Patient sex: F
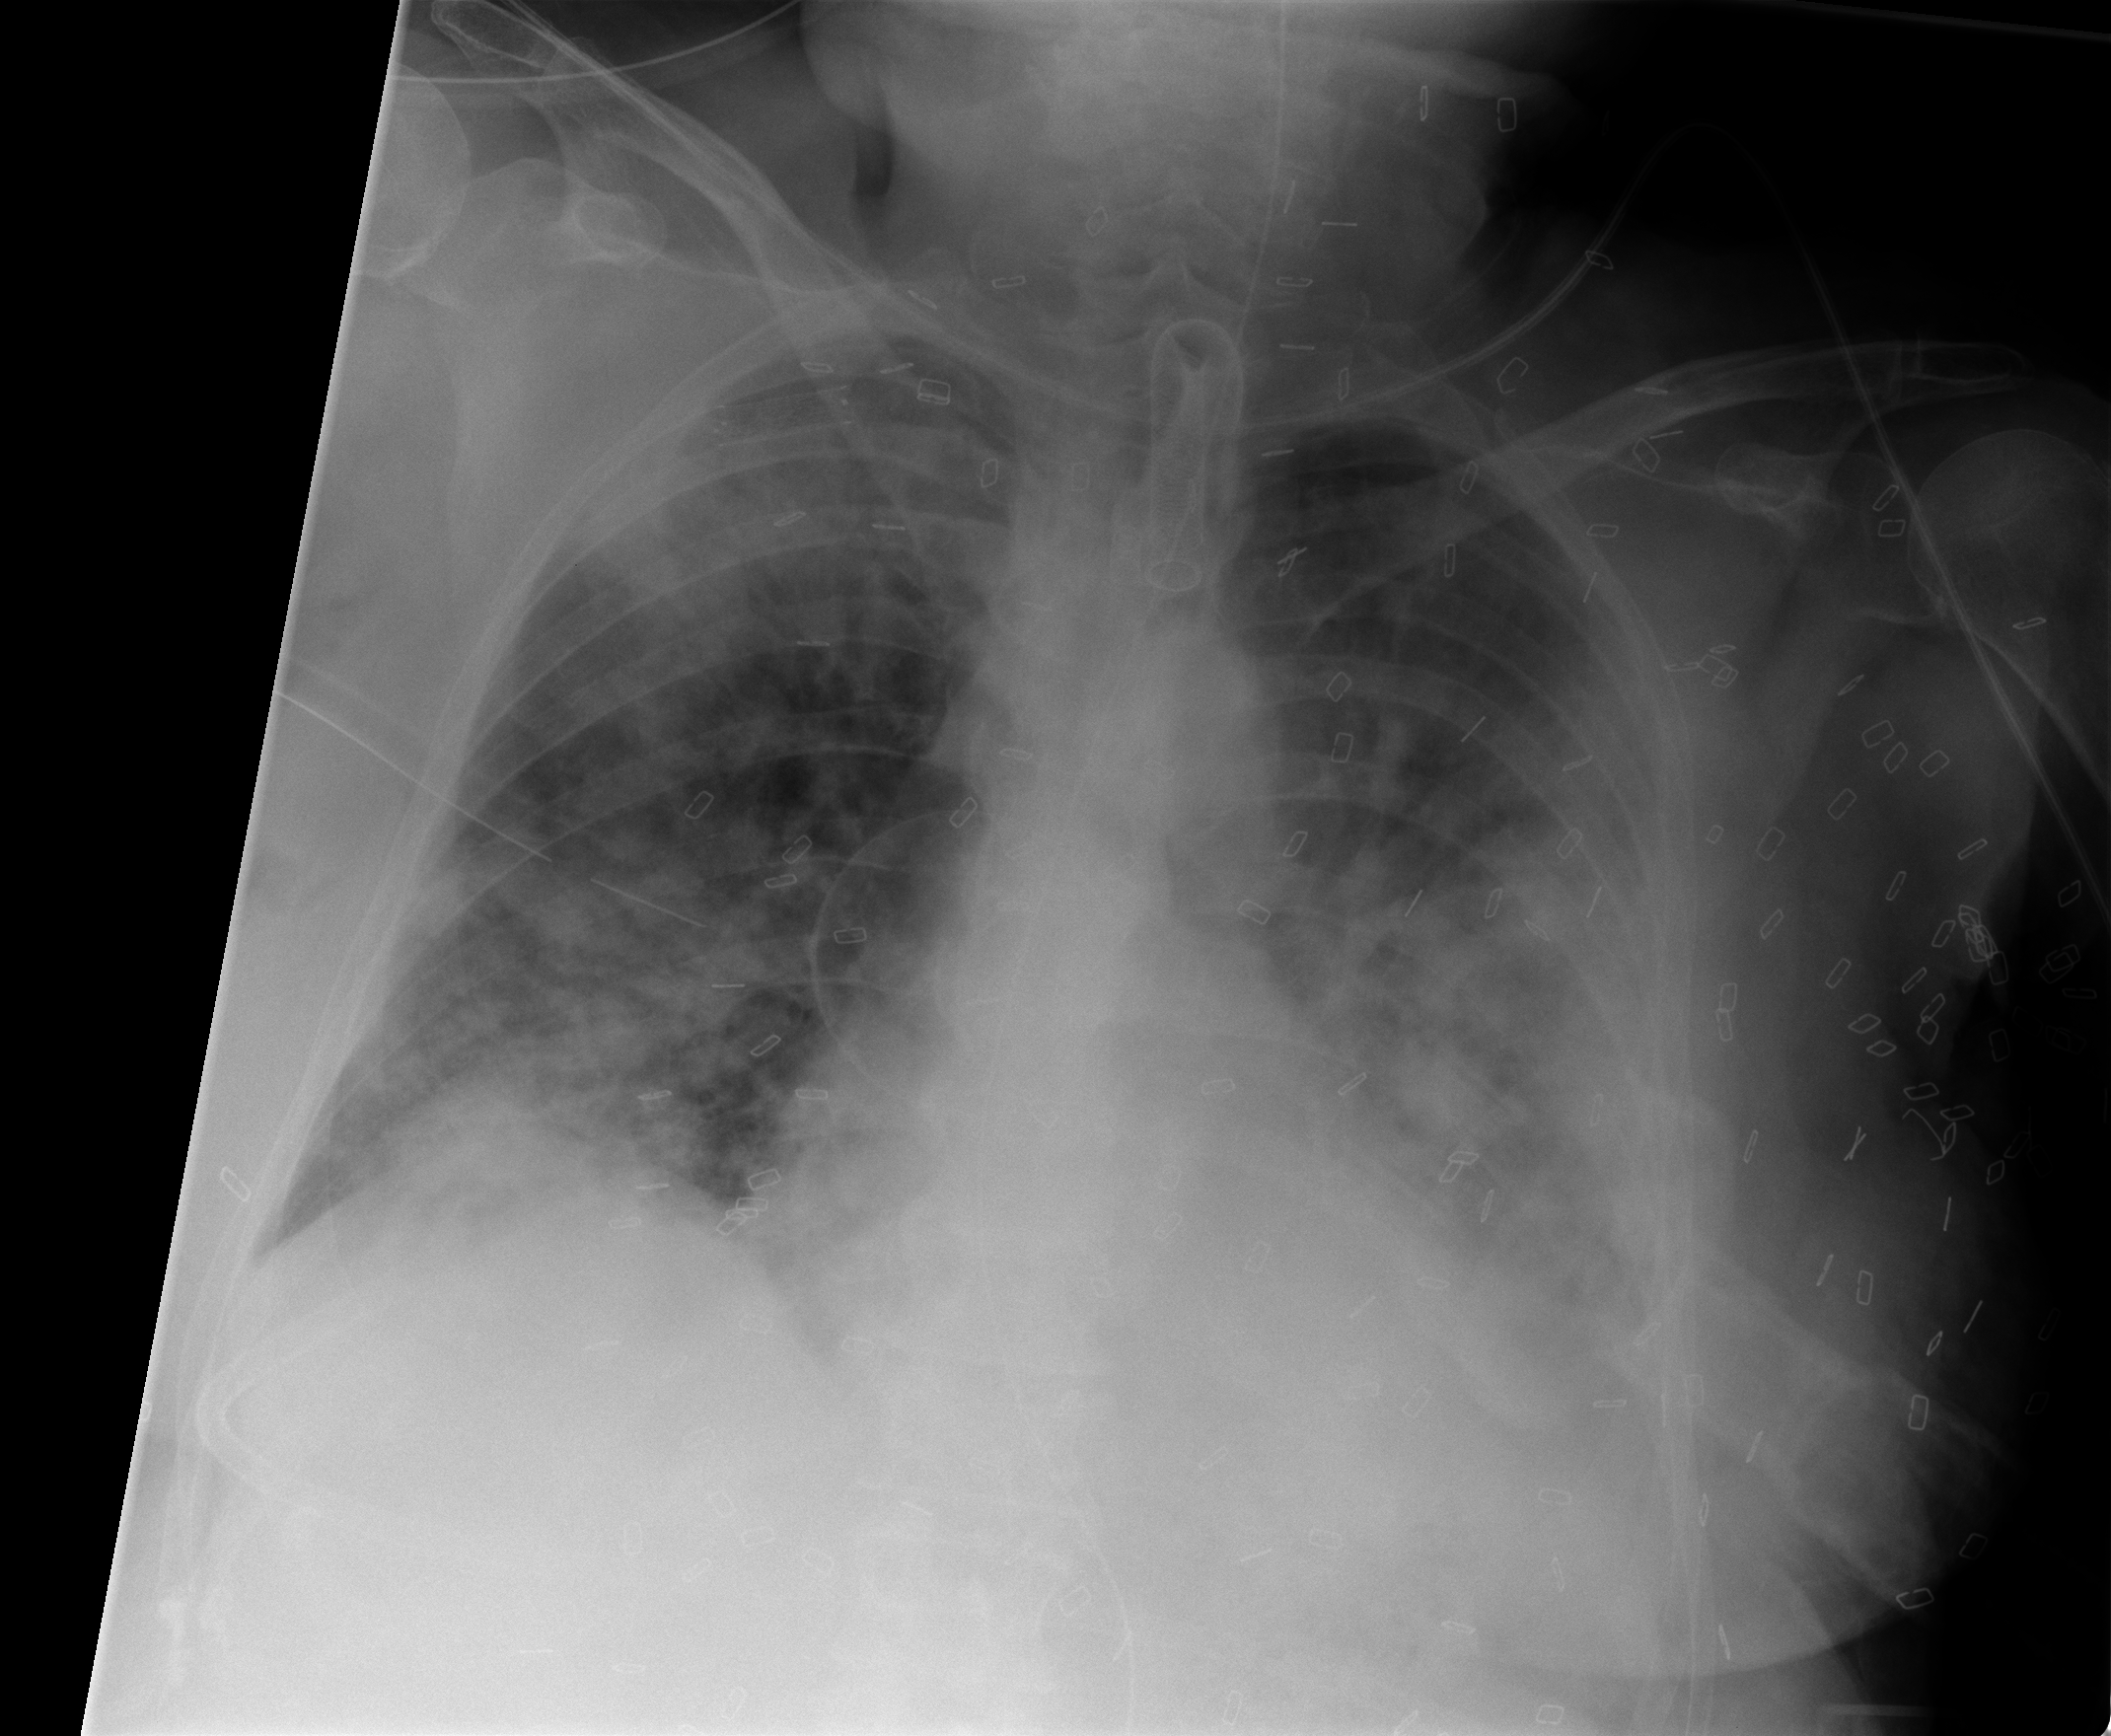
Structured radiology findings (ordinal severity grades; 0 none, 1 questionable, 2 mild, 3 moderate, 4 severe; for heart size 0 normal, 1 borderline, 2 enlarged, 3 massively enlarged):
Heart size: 0
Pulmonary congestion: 2
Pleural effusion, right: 2
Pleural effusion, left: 2
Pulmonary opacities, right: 3
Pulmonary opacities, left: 4
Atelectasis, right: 2
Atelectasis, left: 2